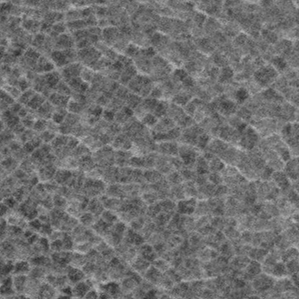
Label: frost